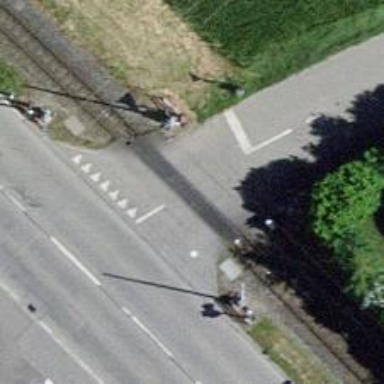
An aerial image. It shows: Railway level crossing.